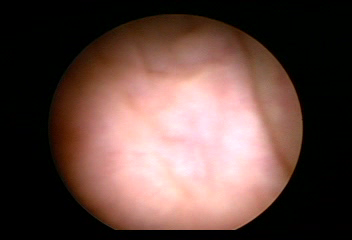
Modality: WLC
Class: Normal mucosa
Bladder cancer association: No